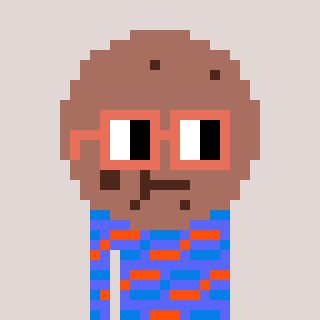
a pixel art character with square orange glasses, a cookie-shaped head and a purple-colored body on a warm background